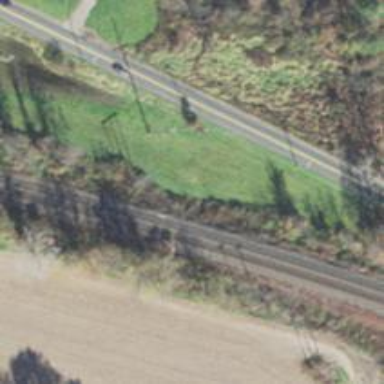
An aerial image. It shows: Railway track.